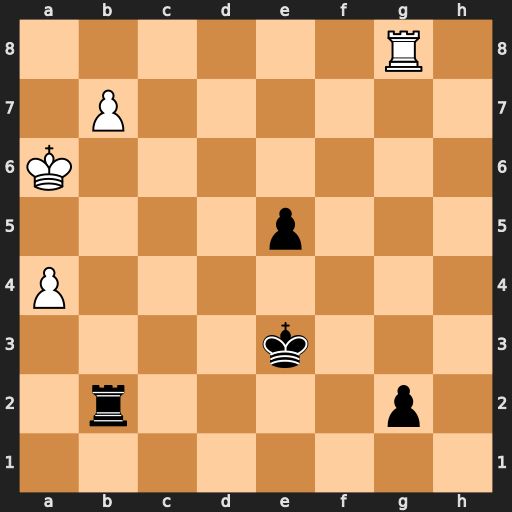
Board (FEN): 6R1/1P6/K7/4p3/P7/4k3/1r4p1/8
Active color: w
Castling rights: -
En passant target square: -
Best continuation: Rxg2 Rxg2 b8=Q